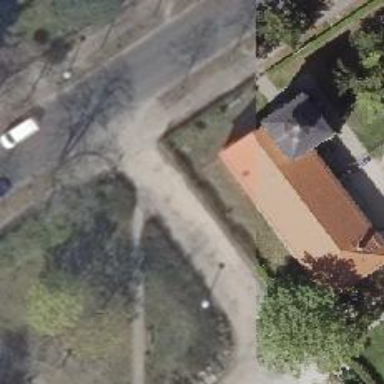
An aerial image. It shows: Residential road with compacted surface.